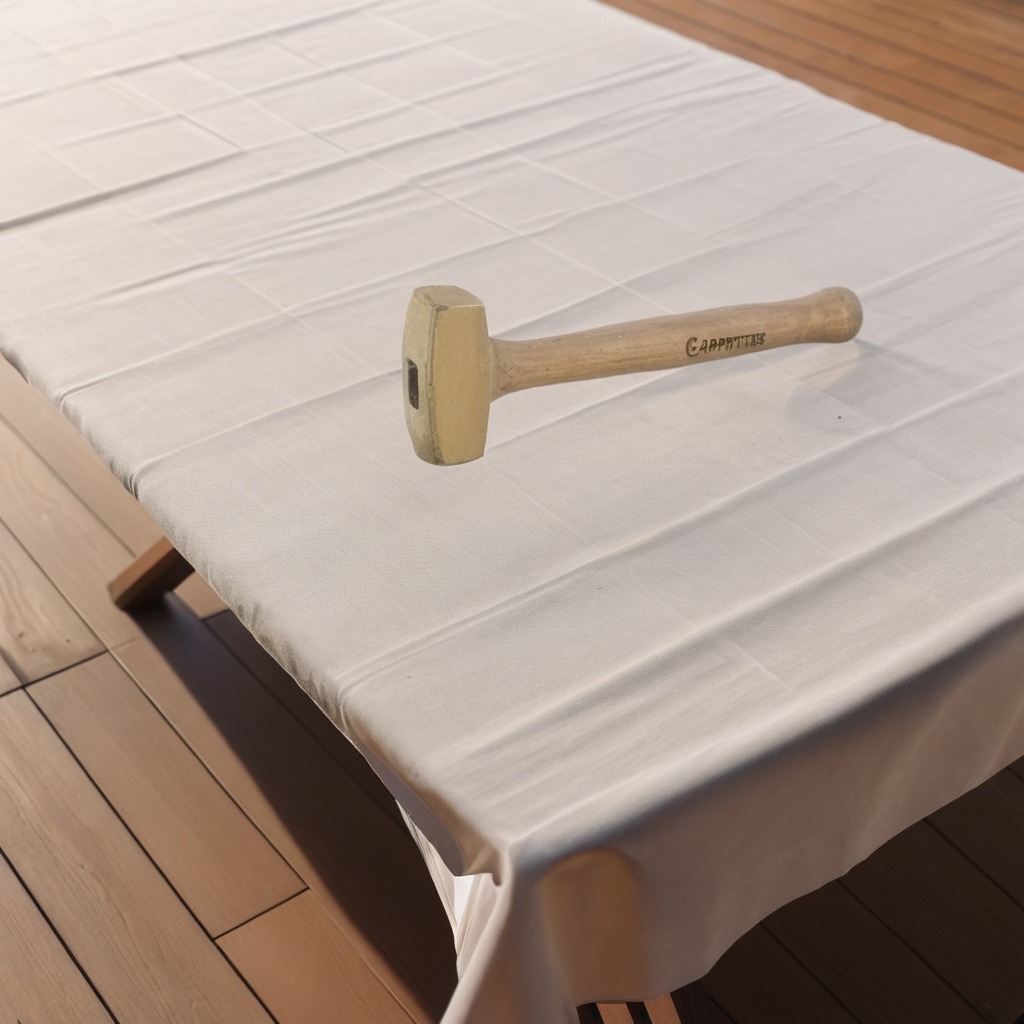
A hammer lies on a wooden table in an outdoor workshop during daytime bright natural light soft shadows worn but beneath the cloth.